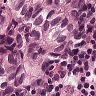
Metastatic tissue present: yes